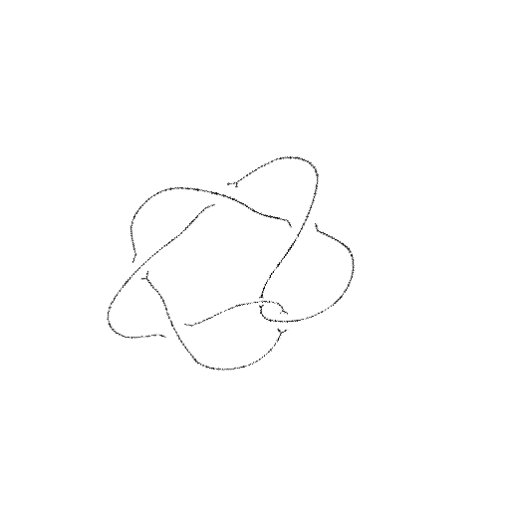
Crossing number: 6